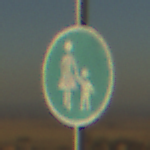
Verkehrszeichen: Gehweg
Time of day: SunriseSunset
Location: Outdoor (Nature)
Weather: Clear
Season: NotSpecified
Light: Natural